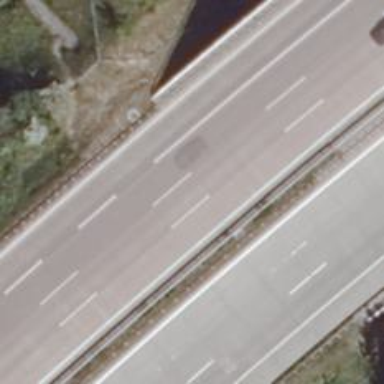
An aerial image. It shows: Concrete motorway.